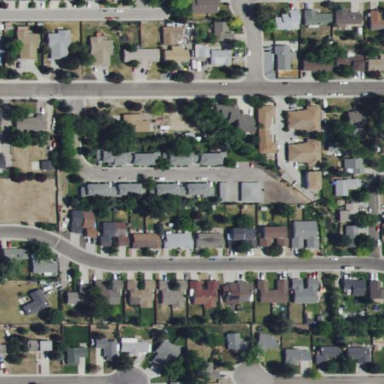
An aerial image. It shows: Sidewalk.